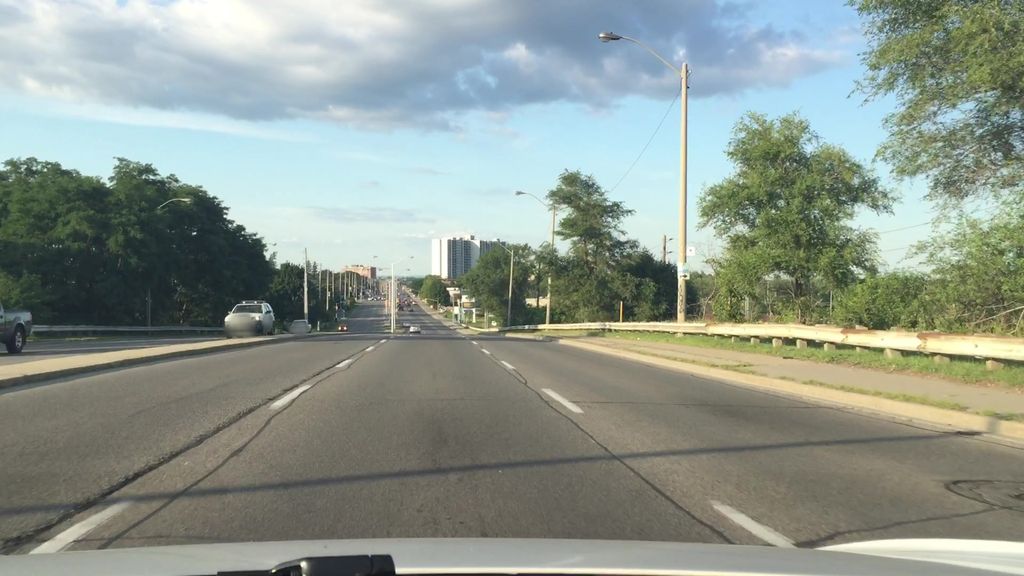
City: toronto